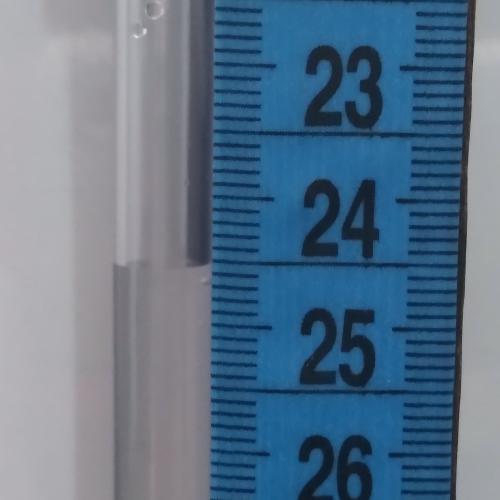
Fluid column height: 24.5 cm